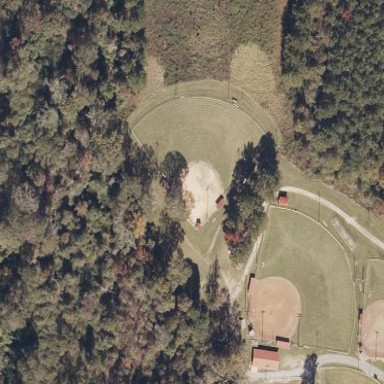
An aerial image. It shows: Softball pitch for leisure and sport activities.